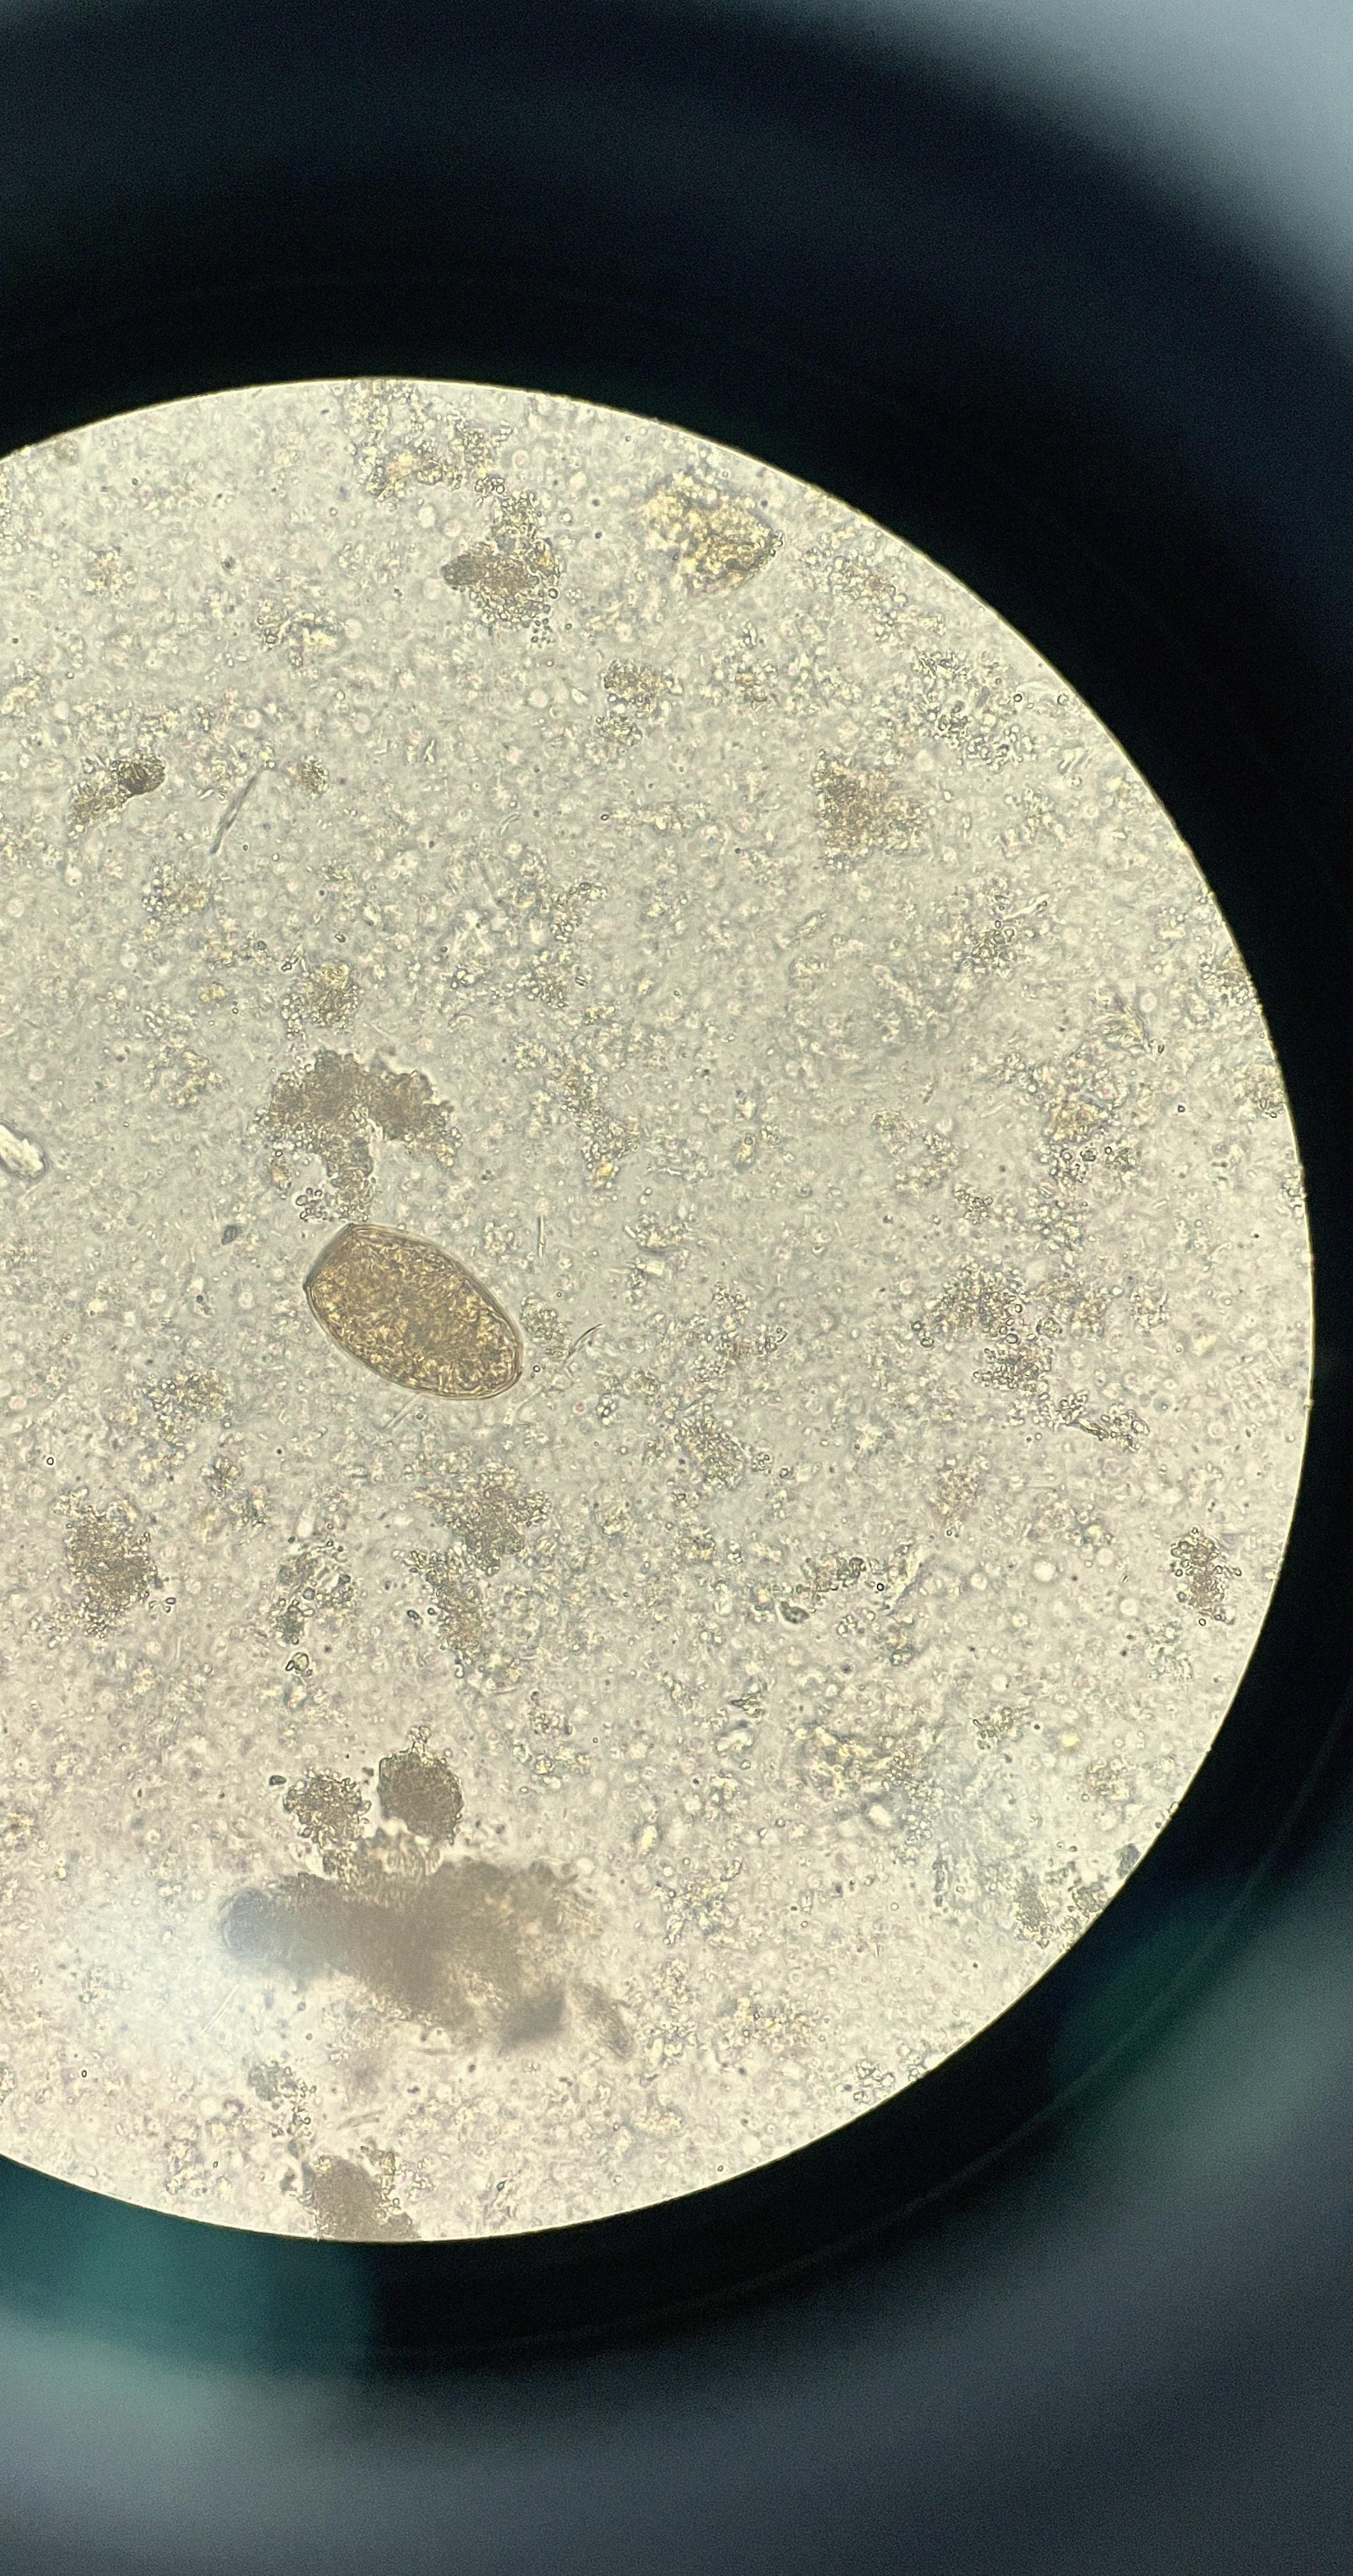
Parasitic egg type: Paragonimus spp